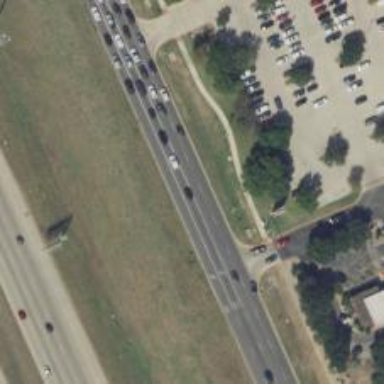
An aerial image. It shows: Secondary road with asphalt surface and frontage road.